Question: Game Rule: Clicking a light toggles itself and its adjacent (up, down, left, right) lights. What is the minimum number of clicks required to turn off all the lights?
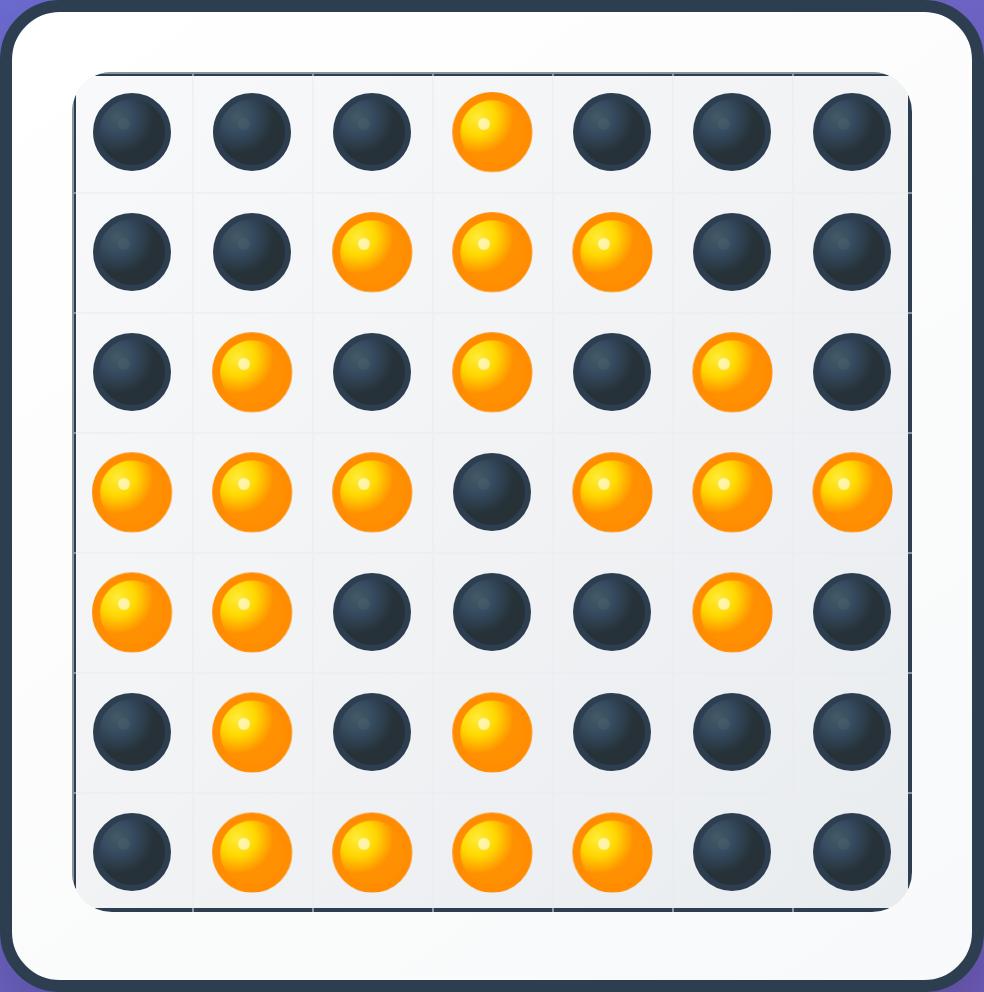
Answer: 6